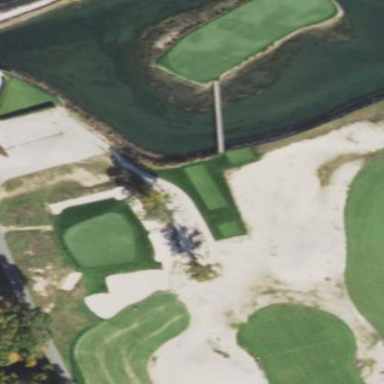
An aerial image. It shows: Area with grass used as rough in golf course.